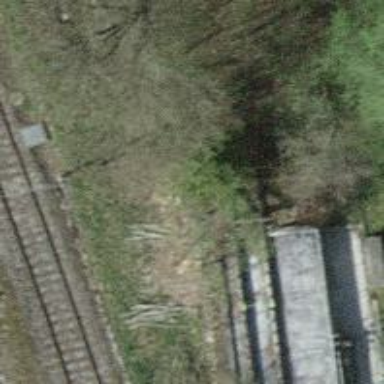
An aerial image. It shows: Railway buffer stop.